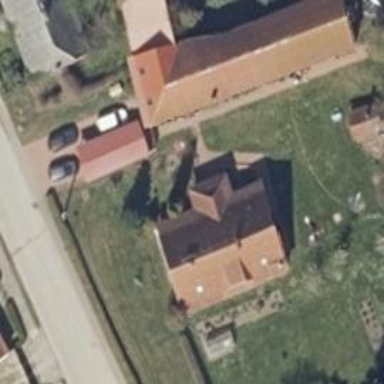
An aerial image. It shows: Gabled building.